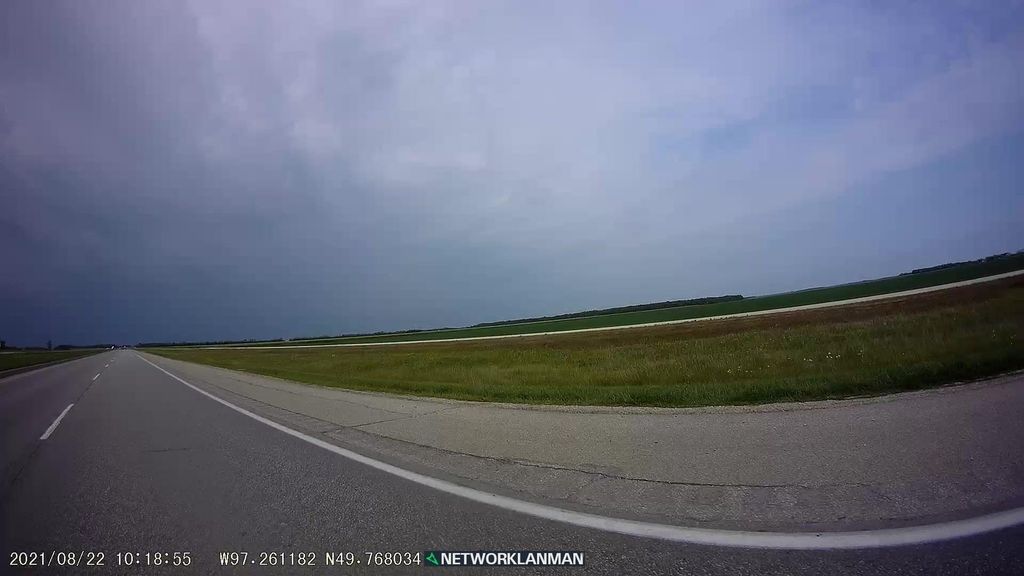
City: winnipeg